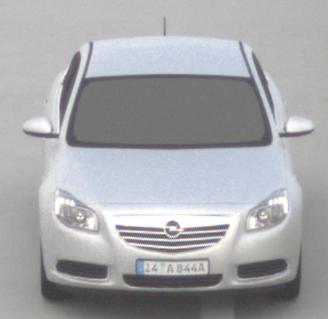
Make: Opel
Model: Insignia 1.6
Detailed model: Insignia (A) Notch Back
Model produced from: 2008/11
Model produced until: 2008/12
Doors: 4
Color: white
Road condition: dry road
Daytime: midday
Contrast: low contrast